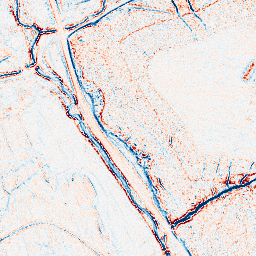
Category: edge_preserving
Decomposition family: anisotropic_diffusion
Decomposition parameters: iterations: 5
kappa: 30
gamma: 0.15
Upsampling method: regularized
Upsampling parameters: scale: 2
lambda_reg: 0.001
Upsampling scale: 2